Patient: sex F, age 58
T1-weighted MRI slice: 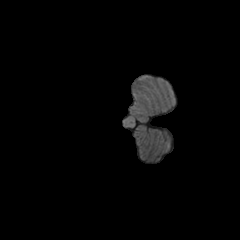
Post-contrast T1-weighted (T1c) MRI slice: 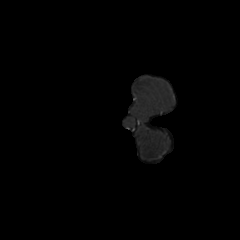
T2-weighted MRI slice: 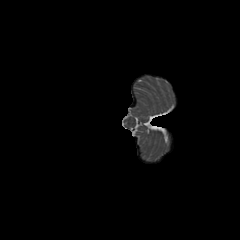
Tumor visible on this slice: no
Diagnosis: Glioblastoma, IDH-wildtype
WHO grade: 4